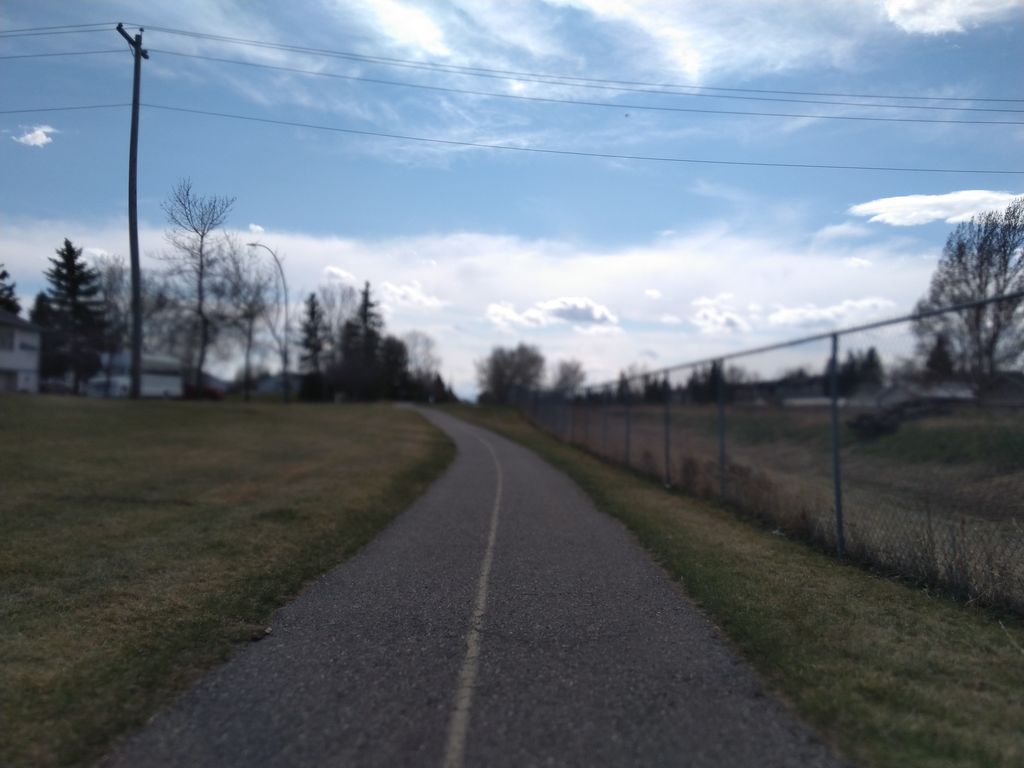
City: calgary